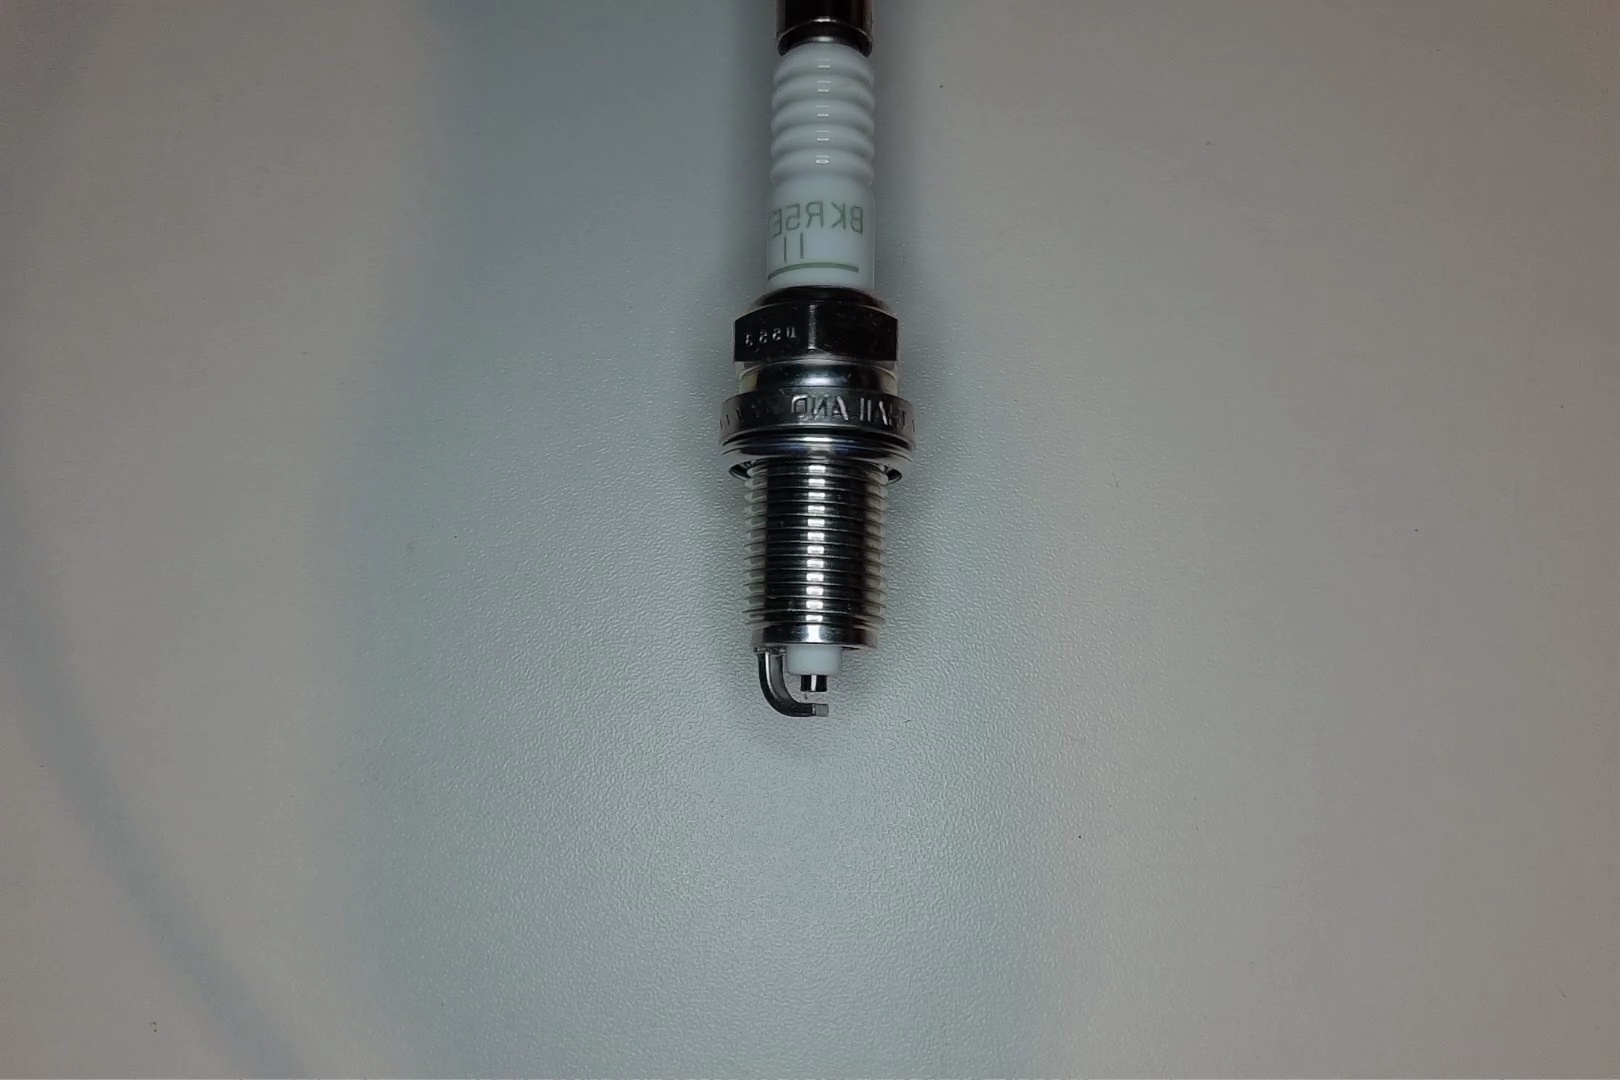
Label: normal